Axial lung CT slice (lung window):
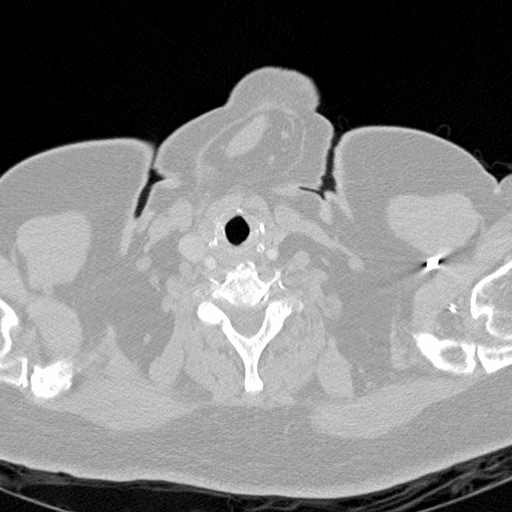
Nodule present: no